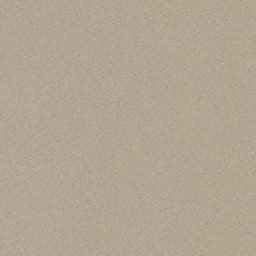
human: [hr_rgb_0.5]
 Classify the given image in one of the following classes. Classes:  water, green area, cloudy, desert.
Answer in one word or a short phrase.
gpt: desert